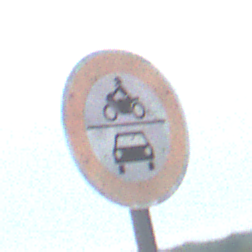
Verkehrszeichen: VerbotKraftfahrzeuge
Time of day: SunriseSunset
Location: Outdoor (Nature)
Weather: PartlyCloudy
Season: NotSpecified
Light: Natural